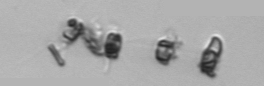
Label: Thalassiosira_TAG_external_detritus